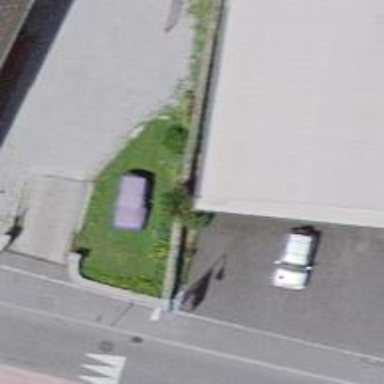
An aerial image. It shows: Car repair shop.